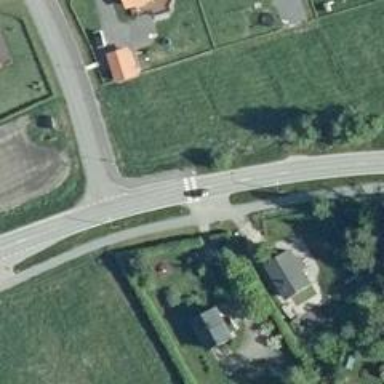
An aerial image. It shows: Asphalt cycleway with crossing.